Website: apple
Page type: billing-address
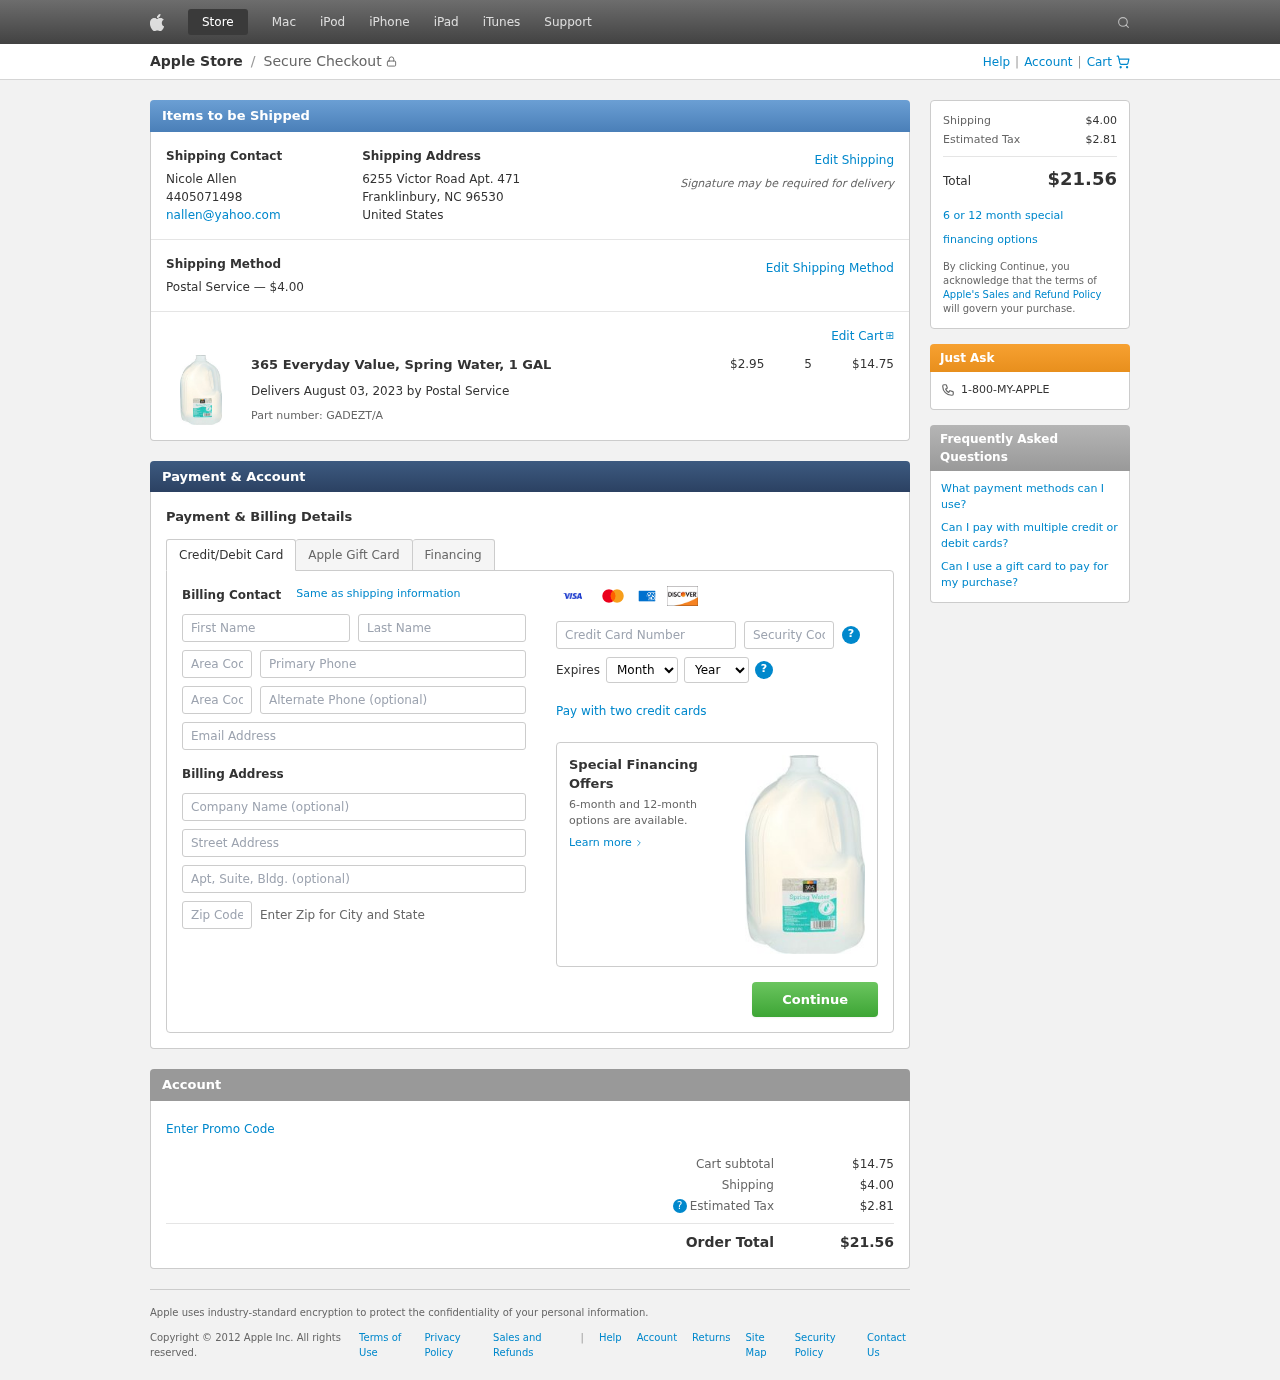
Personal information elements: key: PII_CARD_CVV
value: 709
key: PII_CARD_EXPIRY_MONTH
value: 04
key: PII_CARD_EXPIRY_YEAR
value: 28
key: PII_CARD_NUMBER
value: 5372 0695 0089 0086
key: PII_CITY_STATE_ZIP
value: Franklinbury, NC 96530
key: PII_COMPANY
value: Smith, Morgan and Burch
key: PII_COUNTRY
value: United States
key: PII_EMAIL
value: nallen@yahoo.com
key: PII_FIRSTNAME
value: Nicole
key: PII_FULLNAME
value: Nicole Allen
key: PII_LASTNAME
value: Allen
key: PII_PHONE
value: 4405071498
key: PII_PHONE_AREA
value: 440
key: PII_POSTCODE2
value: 65810
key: PII_STREET
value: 6255 Victor Road Apt. 471
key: PII_STREET2
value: Suite 913
Product elements: key: PRODUCT1_NAME
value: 365 Everyday Value, Spring Water, 1 GAL
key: PRODUCT1_PRICE
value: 2.95
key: PRODUCT1_QUANTITY
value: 5
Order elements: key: ORDER_SHIPPING_COST
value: $4.00
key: ORDER_SUBTOTAL
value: $14.75
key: ORDER_DELIVERY_DATE
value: August 03, 2023
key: ORDER_PART_NUMBER
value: GADEZT/A
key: ORDER_TAX
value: $2.81
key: ORDER_TOTAL
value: $21.56